Question: Count the number of objects in the diagram.
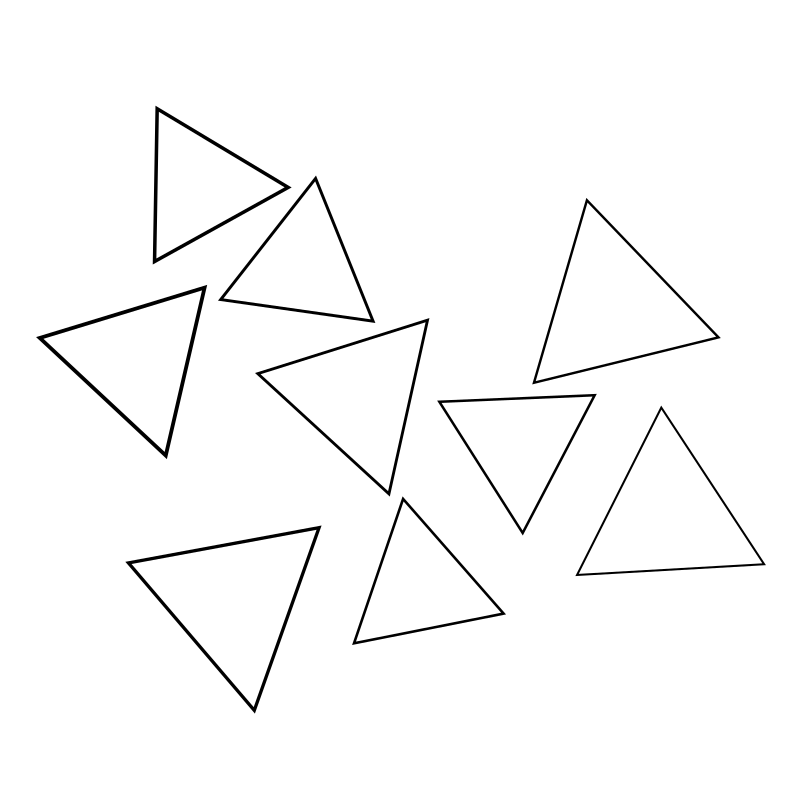
Answer: 9